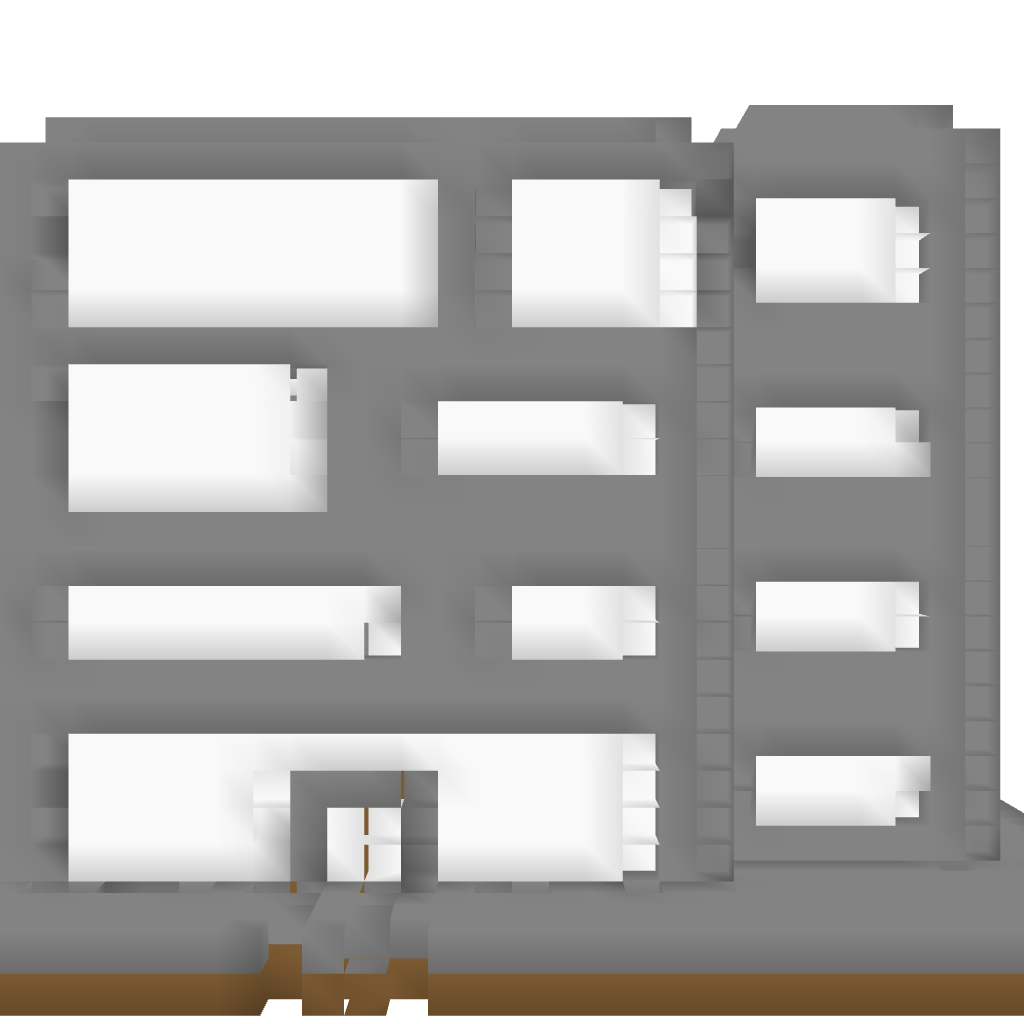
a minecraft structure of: Hotel/Hospital/Office/Shop Building good quality